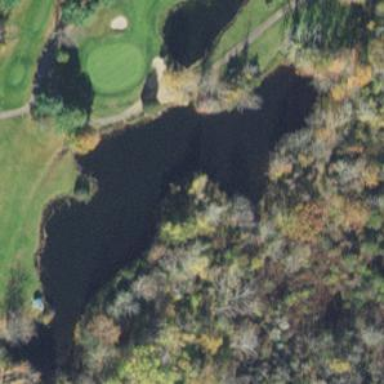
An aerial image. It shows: Water hazard on golf course.